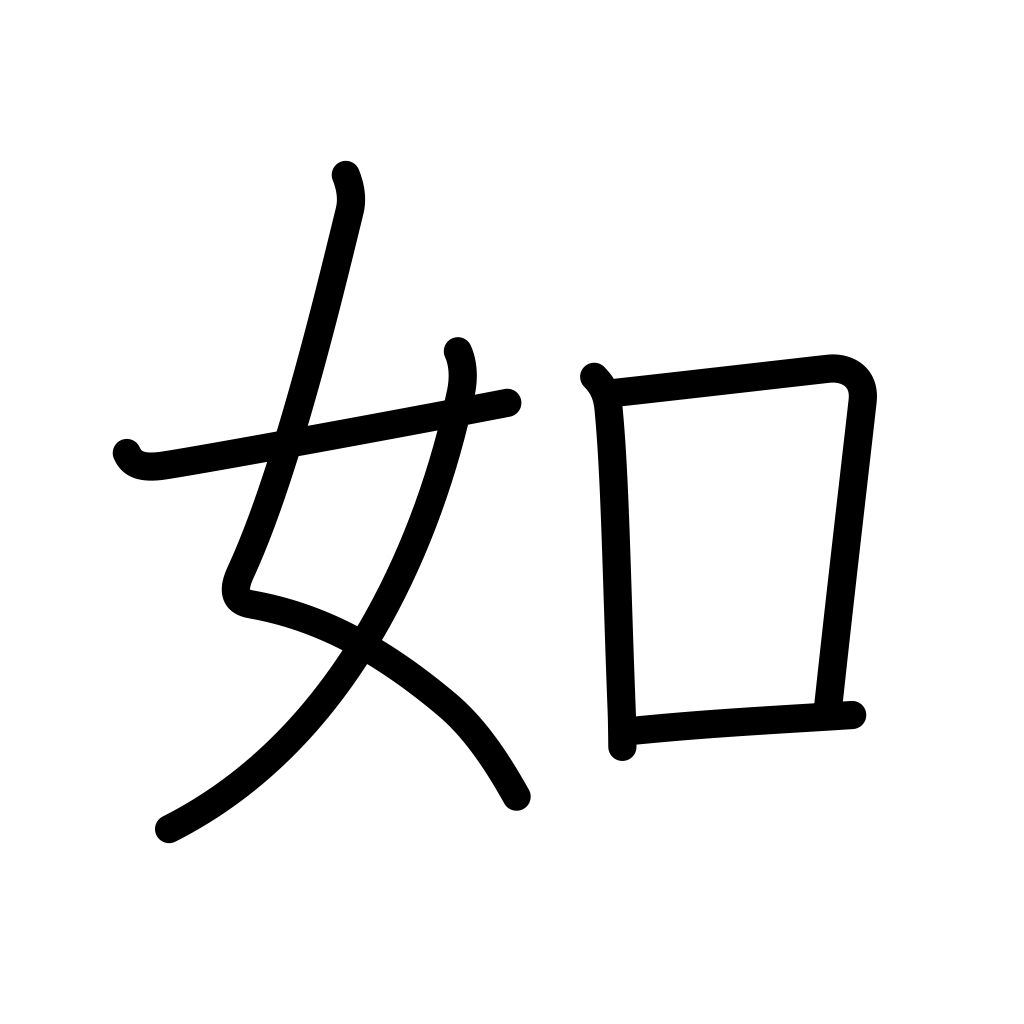
Meaning: likeness, like, such as, as if, better, best, equal